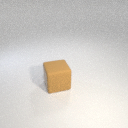
large brown rubber cube